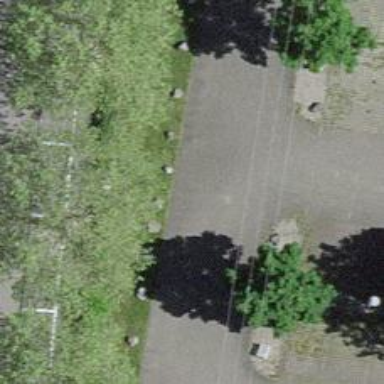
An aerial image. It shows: Asphalt parking aisle designated as service road.